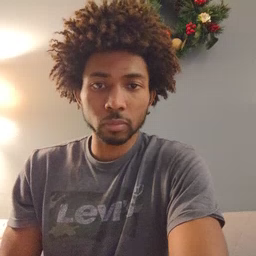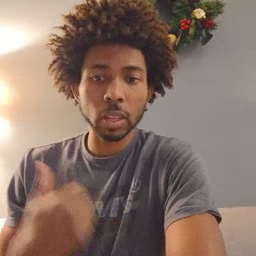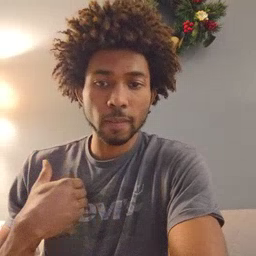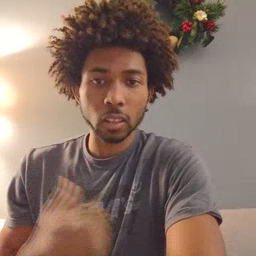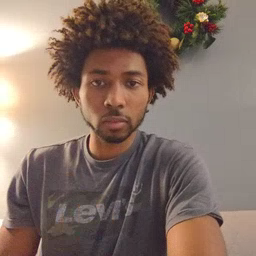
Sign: have